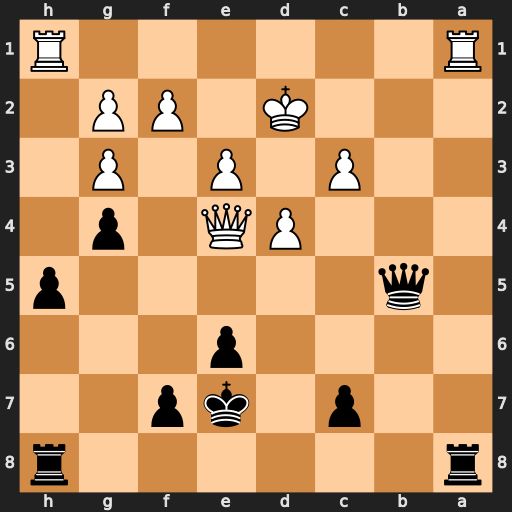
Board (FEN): r6r/2p1kp2/4p3/1q5p/3PQ1p1/2P1P1P1/3K1PP1/R6R
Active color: b
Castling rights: -
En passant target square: -
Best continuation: Rxa1 Rxa1 Qb2+ Qc2 Qxa1